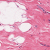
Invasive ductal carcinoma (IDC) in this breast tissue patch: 0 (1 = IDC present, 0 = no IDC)